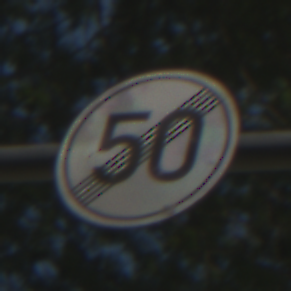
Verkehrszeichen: EndeGeschwindigkeit50
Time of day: Midday
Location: Outdoor (Suburban)
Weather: Clear
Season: NotSpecified
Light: Natural